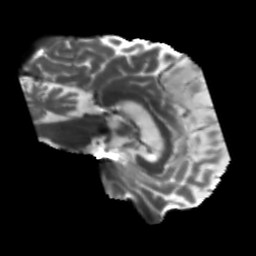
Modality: T2w
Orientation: sagittal
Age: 47
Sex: male
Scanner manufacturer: siemens
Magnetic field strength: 3 T
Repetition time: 5.25 s
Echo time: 0.08 s